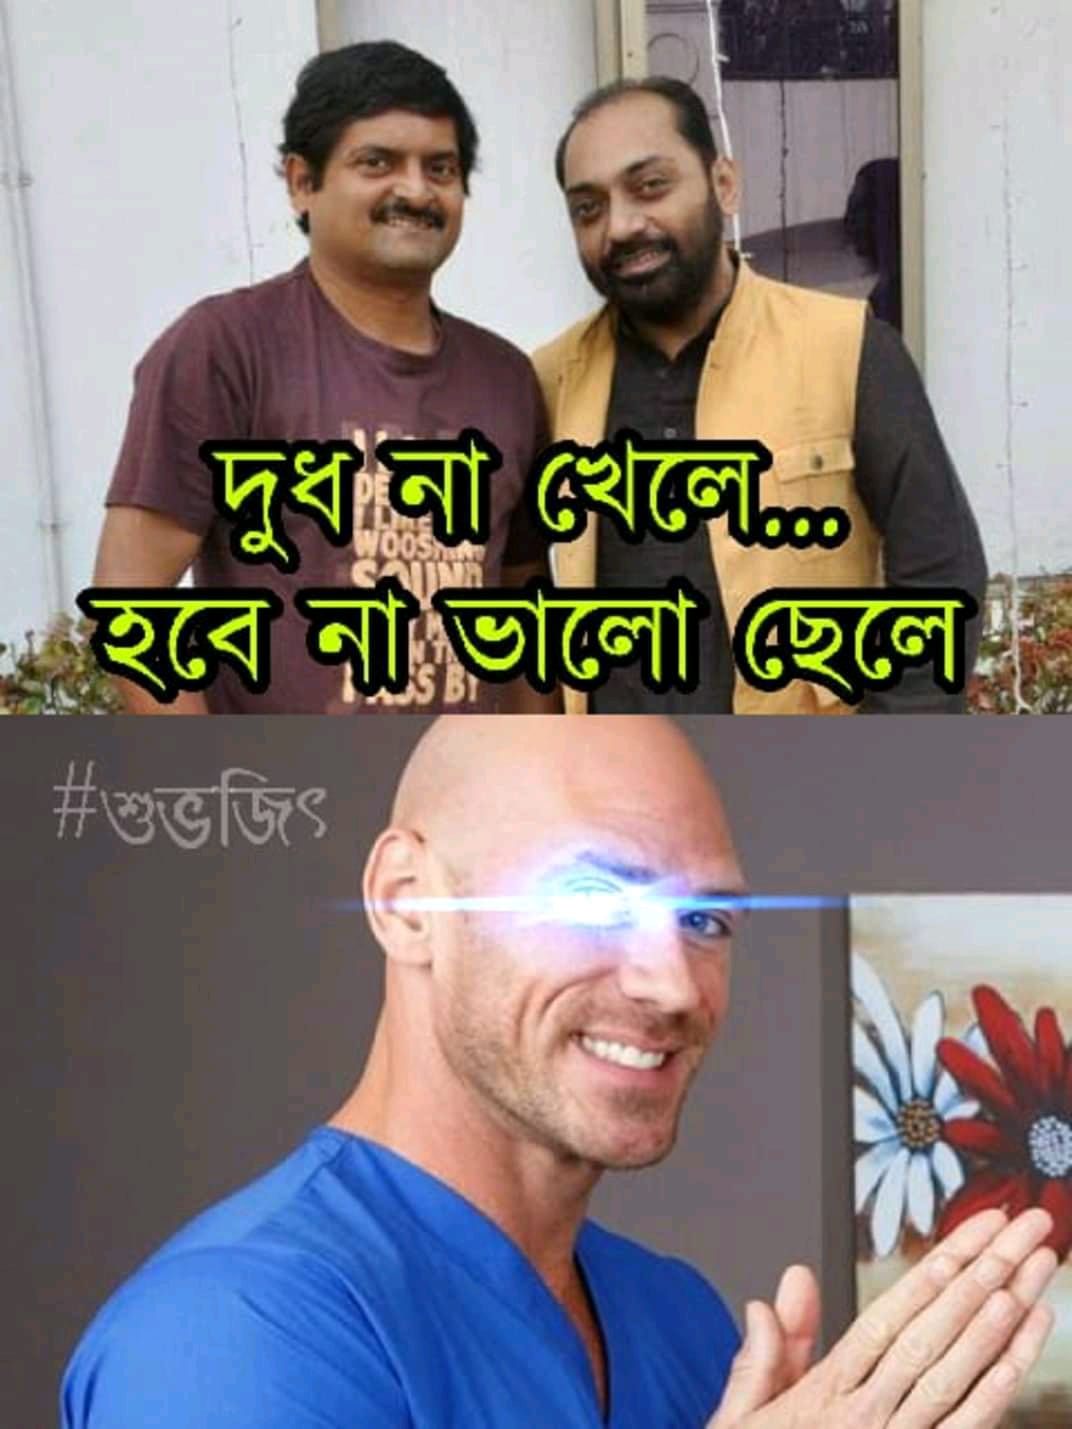
Caption: দুধ না খেলে... হবে না ভালো ছেলে
Label: non-hate